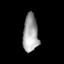
Tissue: lung
Cell type: Epithelial cells
Senescence score: 0.1273
Nuclear area (px): 561
Mean DAPI intensity: 163.79